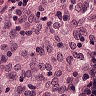
Metastatic tissue present: no